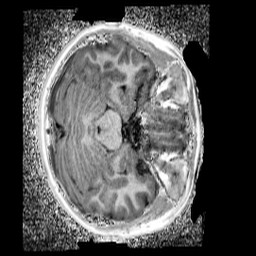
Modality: UNIT1_denoised
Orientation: axial
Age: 11
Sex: female
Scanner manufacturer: siemens
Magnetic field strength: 3 T
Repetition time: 4 s
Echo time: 0.00299 s